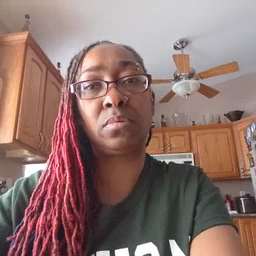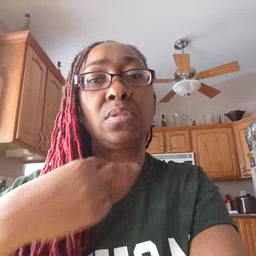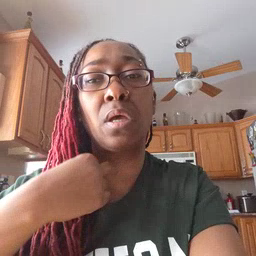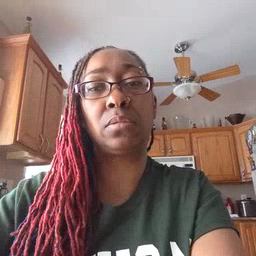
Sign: stuck